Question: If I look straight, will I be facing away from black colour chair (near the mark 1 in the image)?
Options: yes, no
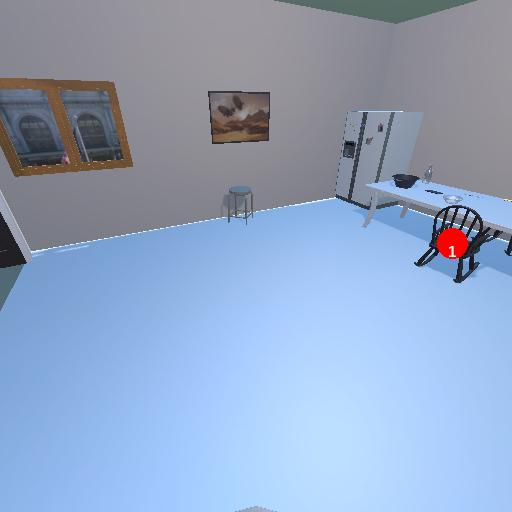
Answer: yes